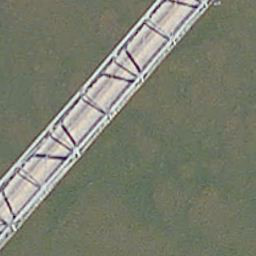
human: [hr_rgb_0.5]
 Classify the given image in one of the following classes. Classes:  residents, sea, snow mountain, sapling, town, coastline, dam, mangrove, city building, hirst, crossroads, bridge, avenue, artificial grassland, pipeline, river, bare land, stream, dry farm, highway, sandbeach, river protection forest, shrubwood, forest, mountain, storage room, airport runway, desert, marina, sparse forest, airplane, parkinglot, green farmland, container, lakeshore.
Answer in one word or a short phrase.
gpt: bridge